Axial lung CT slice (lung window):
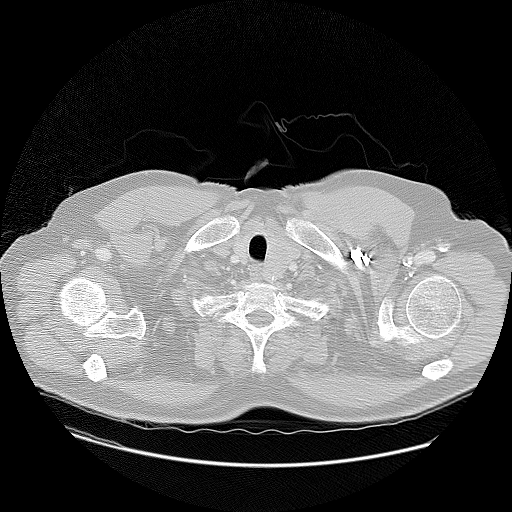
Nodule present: no